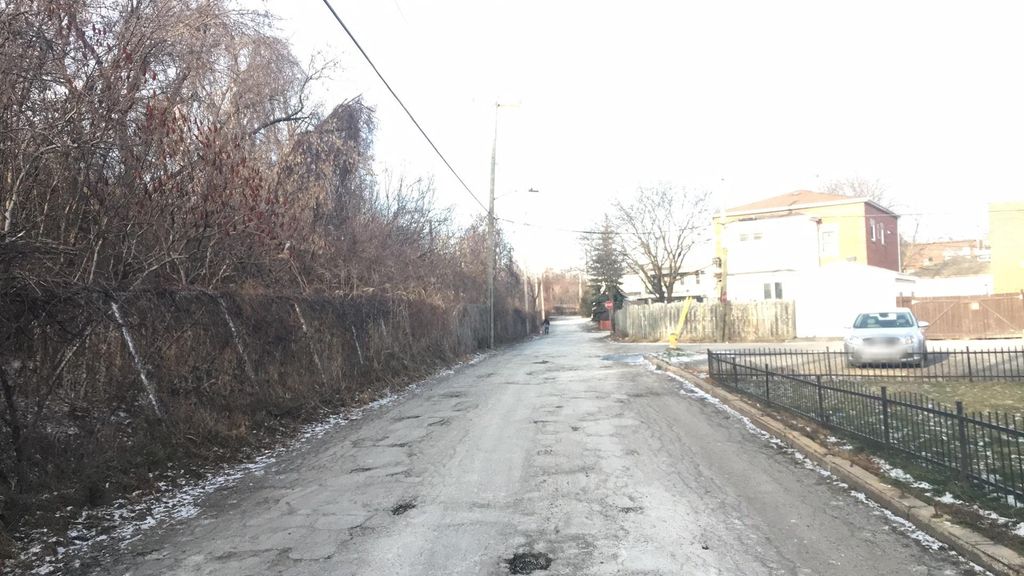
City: montreal